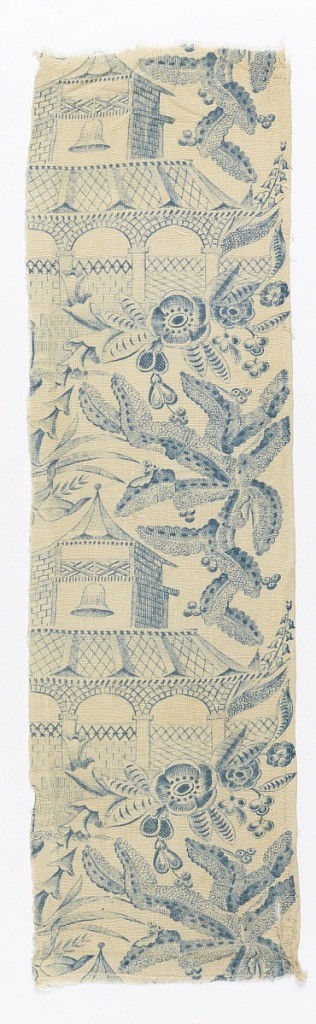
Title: Textile
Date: mid-19th century
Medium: cotton Technique: roller printed on plain weave
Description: Two pieces of a chinoiserie pattern in blue with a design of pagodas and large-scale vegetation.